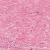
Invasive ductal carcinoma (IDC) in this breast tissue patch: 0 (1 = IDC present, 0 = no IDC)